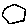
Label: hexagon